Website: apple
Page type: billing-address
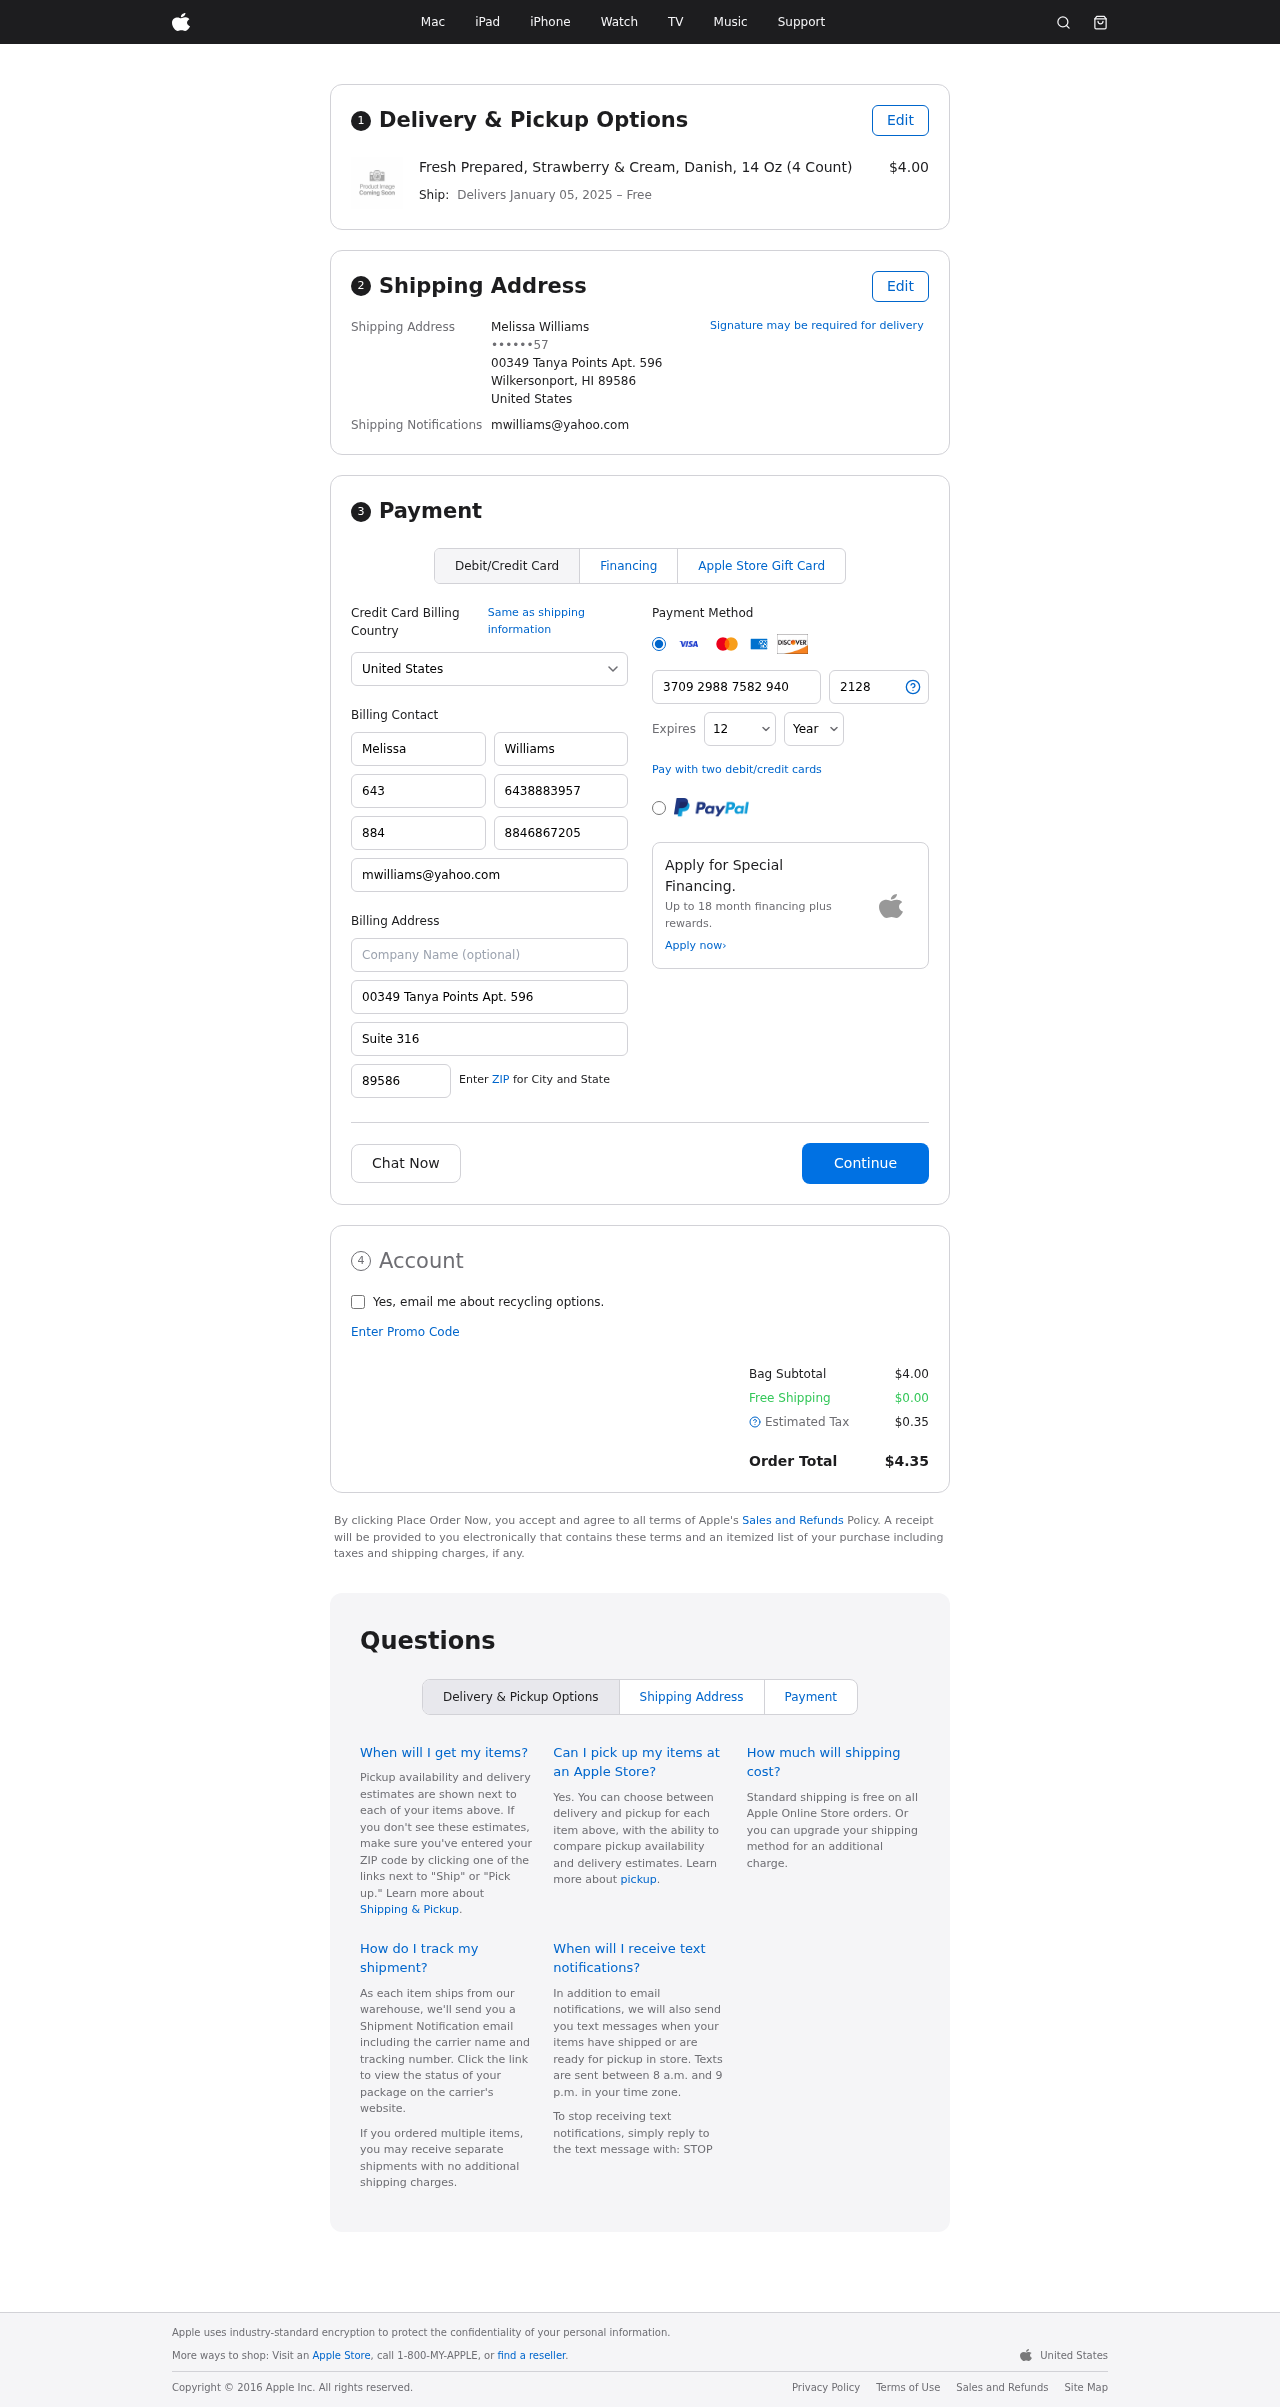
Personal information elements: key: PII_CARD_CVV
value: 2128
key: PII_CARD_EXPIRY_MONTH
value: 12
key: PII_CARD_EXPIRY_YEAR
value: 27
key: PII_CARD_NUMBER
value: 3709 2988 7582 940
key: PII_CITY_STATE_ZIP
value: Wilkersonport, HI 89586
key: PII_COUNTRY
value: United States
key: PII_EMAIL
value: mwilliams@yahoo.com
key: PII_FULLNAME
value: Melissa Williams
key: PII_STREET
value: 00349 Tanya Points Apt. 596
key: PII_PHONE_MASKED
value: ••••••57
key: PII_BILLING_FIRSTNAME
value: Melissa
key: PII_BILLING_LASTNAME
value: Williams
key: PII_BILLING_PHONE_AREA
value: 643
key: PII_BILLING_PHONE
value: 6438883957
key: PII_BILLING_PHONE_ALT_AREA
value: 884
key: PII_BILLING_PHONE_ALT
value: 8846867205
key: PII_BILLING_EMAIL
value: mwilliams@yahoo.com
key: PII_BILLING_STREET
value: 00349 Tanya Points Apt. 596
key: PII_BILLING_STREET2
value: Suite 316
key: PII_BILLING_POSTCODE
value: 89586
Product elements: key: PRODUCT1_NAME
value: Fresh Prepared, Strawberry & Cream, Danish, 14 Oz (4 Count)
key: PRODUCT1_PRICE
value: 4
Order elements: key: ORDER_DELIVERY_DATE
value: January 05, 2025
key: ORDER_SUBTOTAL
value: $4.00
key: ORDER_SHIPPING_COST
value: $0.00
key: ORDER_TAX
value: $0.35
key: ORDER_TOTAL
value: $4.35